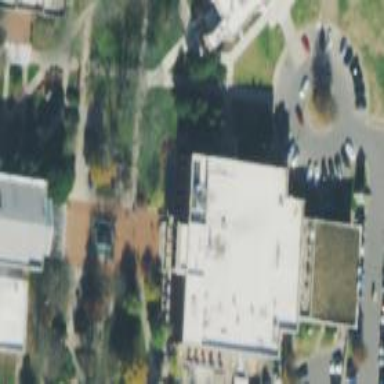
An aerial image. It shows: University building.